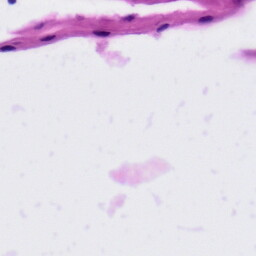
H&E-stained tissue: Tonsil